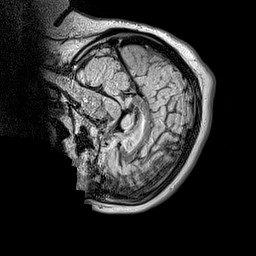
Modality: FLAIR
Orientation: sagittal
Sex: female
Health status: ill
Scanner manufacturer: siemens
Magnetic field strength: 3 T
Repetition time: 5 s
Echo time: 0.388 s